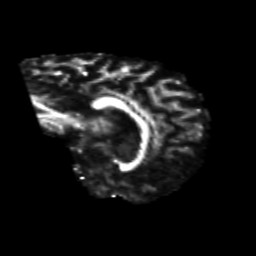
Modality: FA
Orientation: sagittal
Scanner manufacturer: siemens
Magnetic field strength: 3 T
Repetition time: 6.8 s
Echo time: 0.093 s